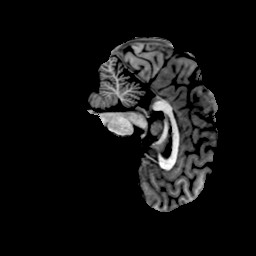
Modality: T1w
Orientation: sagittal
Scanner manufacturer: ge
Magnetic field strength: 3 T
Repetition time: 0.00766 s
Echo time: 0.003476 s